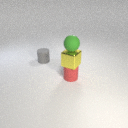
small yellow metal cube above small red rubber cylinder